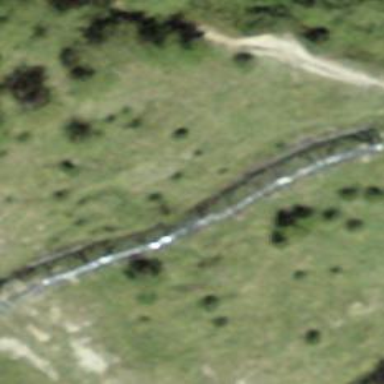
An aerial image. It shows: Avalanche protection fence.